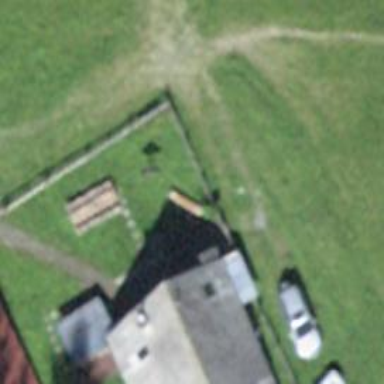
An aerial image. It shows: Historic wayside cross.